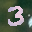
Label: 3